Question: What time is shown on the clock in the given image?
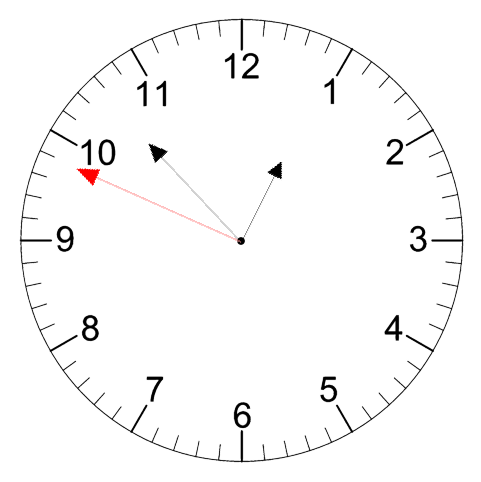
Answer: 12:52:49